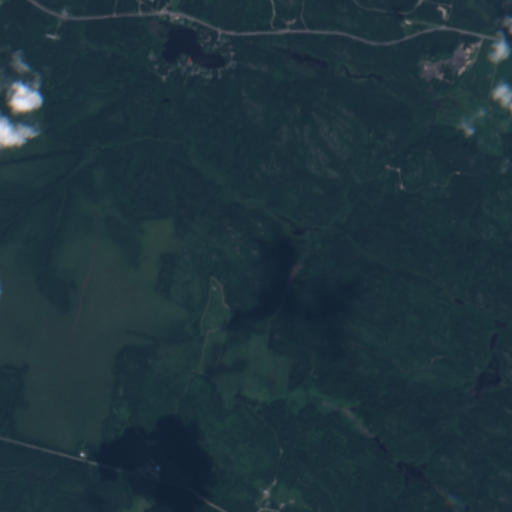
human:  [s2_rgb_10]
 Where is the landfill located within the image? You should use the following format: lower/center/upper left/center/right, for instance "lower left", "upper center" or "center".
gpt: The landfill is located in the lower left of the image.
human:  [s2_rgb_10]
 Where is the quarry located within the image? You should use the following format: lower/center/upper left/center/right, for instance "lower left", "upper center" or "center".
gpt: The quarry is located in the upper center of the image.
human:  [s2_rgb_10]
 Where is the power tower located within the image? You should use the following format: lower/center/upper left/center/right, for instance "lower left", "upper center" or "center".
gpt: There is no power tower in the image.